Field crop: maize
Growth stage: 1
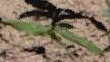
Species: maize